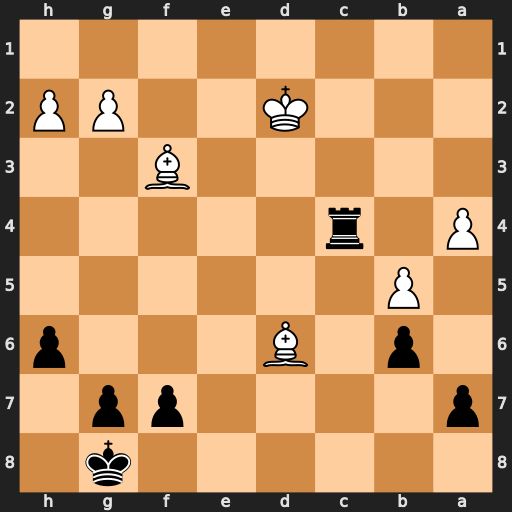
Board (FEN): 6k1/p4pp1/1p1B3p/1P6/P1r5/5B2/3K2PP/8
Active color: b
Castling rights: -
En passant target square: -
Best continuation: Rd4+ Ke3 Rxd6